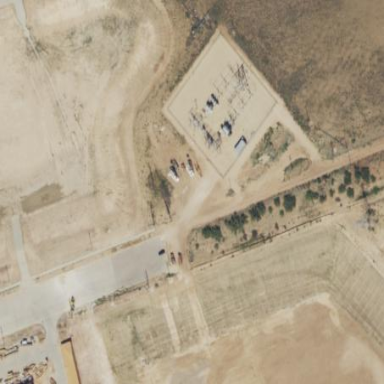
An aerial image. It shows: Distribution power substation secured by fence.